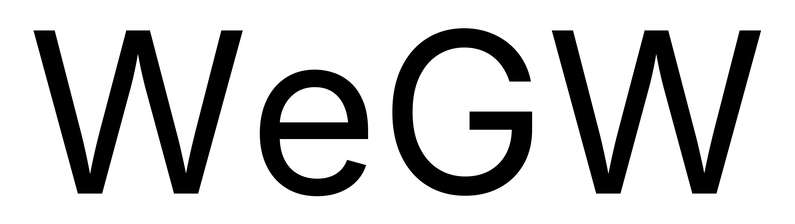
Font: Inter_Regular